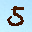
Label: 5